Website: walmart
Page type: billing-address
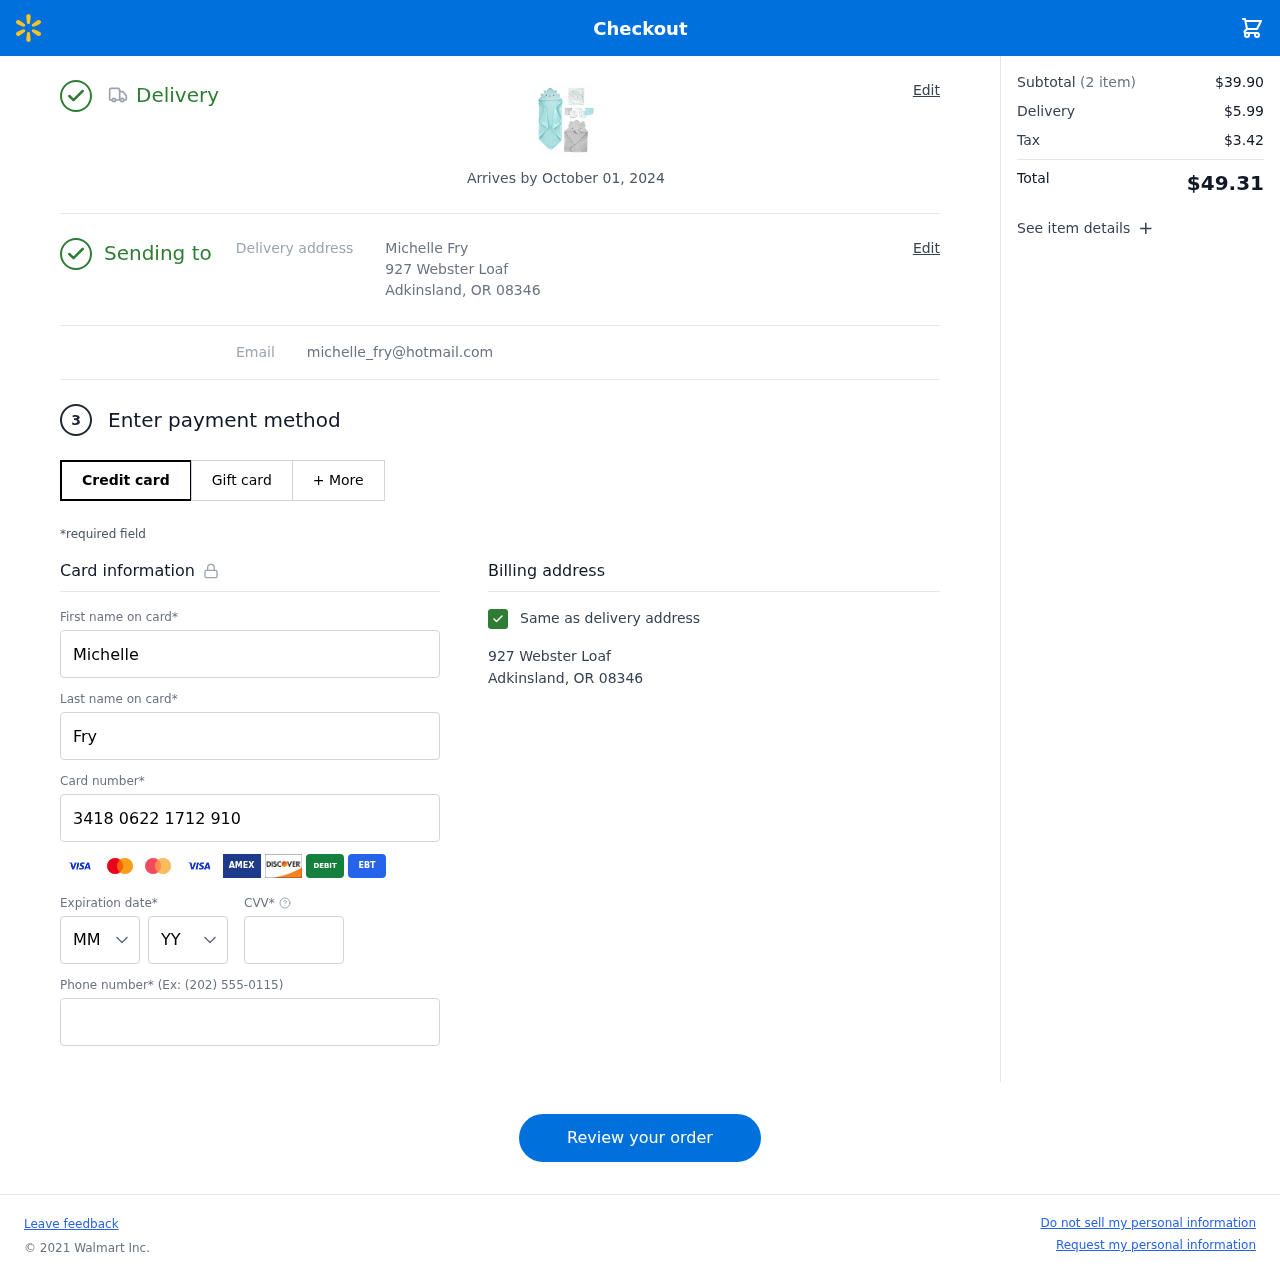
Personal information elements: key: PII_CARD_CVV
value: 6166
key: PII_CARD_EXPIRY_MONTH
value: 08
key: PII_CARD_EXPIRY_YEAR
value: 26
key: PII_CARD_NUMBER
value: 3418 0622 1712 910
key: PII_EMAIL
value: michelle_fry@hotmail.com
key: PII_FIRSTNAME
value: Michelle
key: PII_FULLNAME
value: Michelle Fry
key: PII_LASTNAME
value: Fry
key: PII_PHONE
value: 6503580662
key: PII_STREET
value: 927 Webster Loaf
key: PII_CITY_STATE_ZIP
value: Adkinsland, OR 08346
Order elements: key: ORDER_DELIVERY_DATE
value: Arrives by October 01, 2024
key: ORDER_NUM_ITEMS
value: (2 item)
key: ORDER_SUBTOTAL
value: $39.90
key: ORDER_SHIPPING_COST
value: $5.99
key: ORDER_TAX
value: $3.42
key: ORDER_TOTAL
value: $49.31